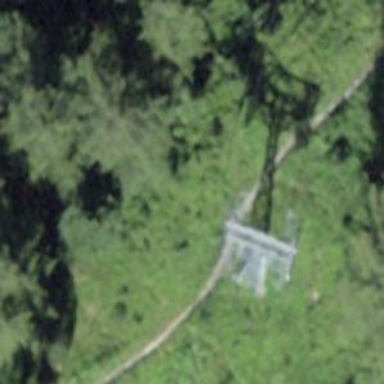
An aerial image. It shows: Pylon used for aerialway.